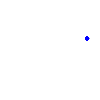
Particle: pion